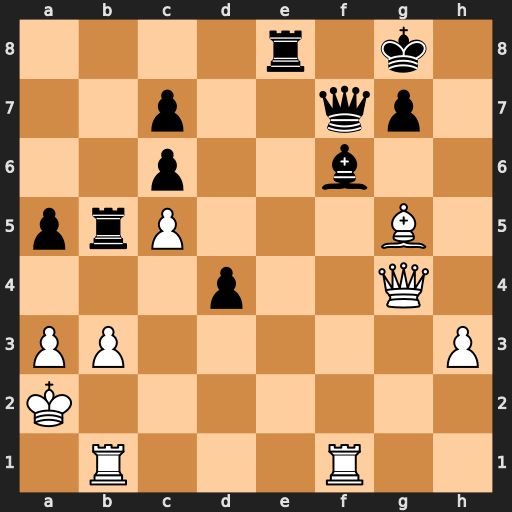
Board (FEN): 4r1k1/2p2qp1/2p2b2/prP3B1/3p2Q1/PP5P/K7/1R3R2
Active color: w
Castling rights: -
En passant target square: -
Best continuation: Bxf6 Rxb3 Rxb3 a4 Ka1